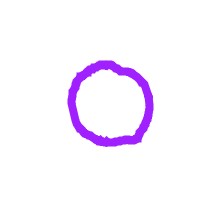
Shape: circle